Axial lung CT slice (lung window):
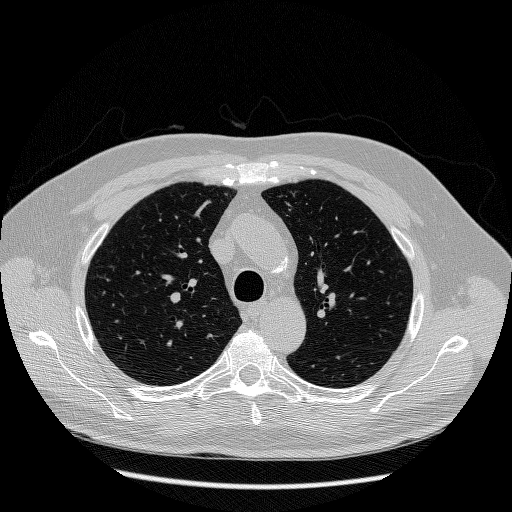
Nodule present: no